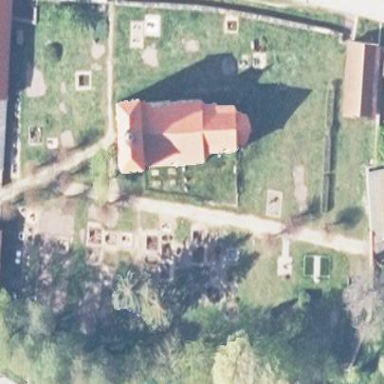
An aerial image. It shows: Cemetery.